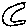
Label: moon